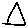
Label: triangle